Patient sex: M
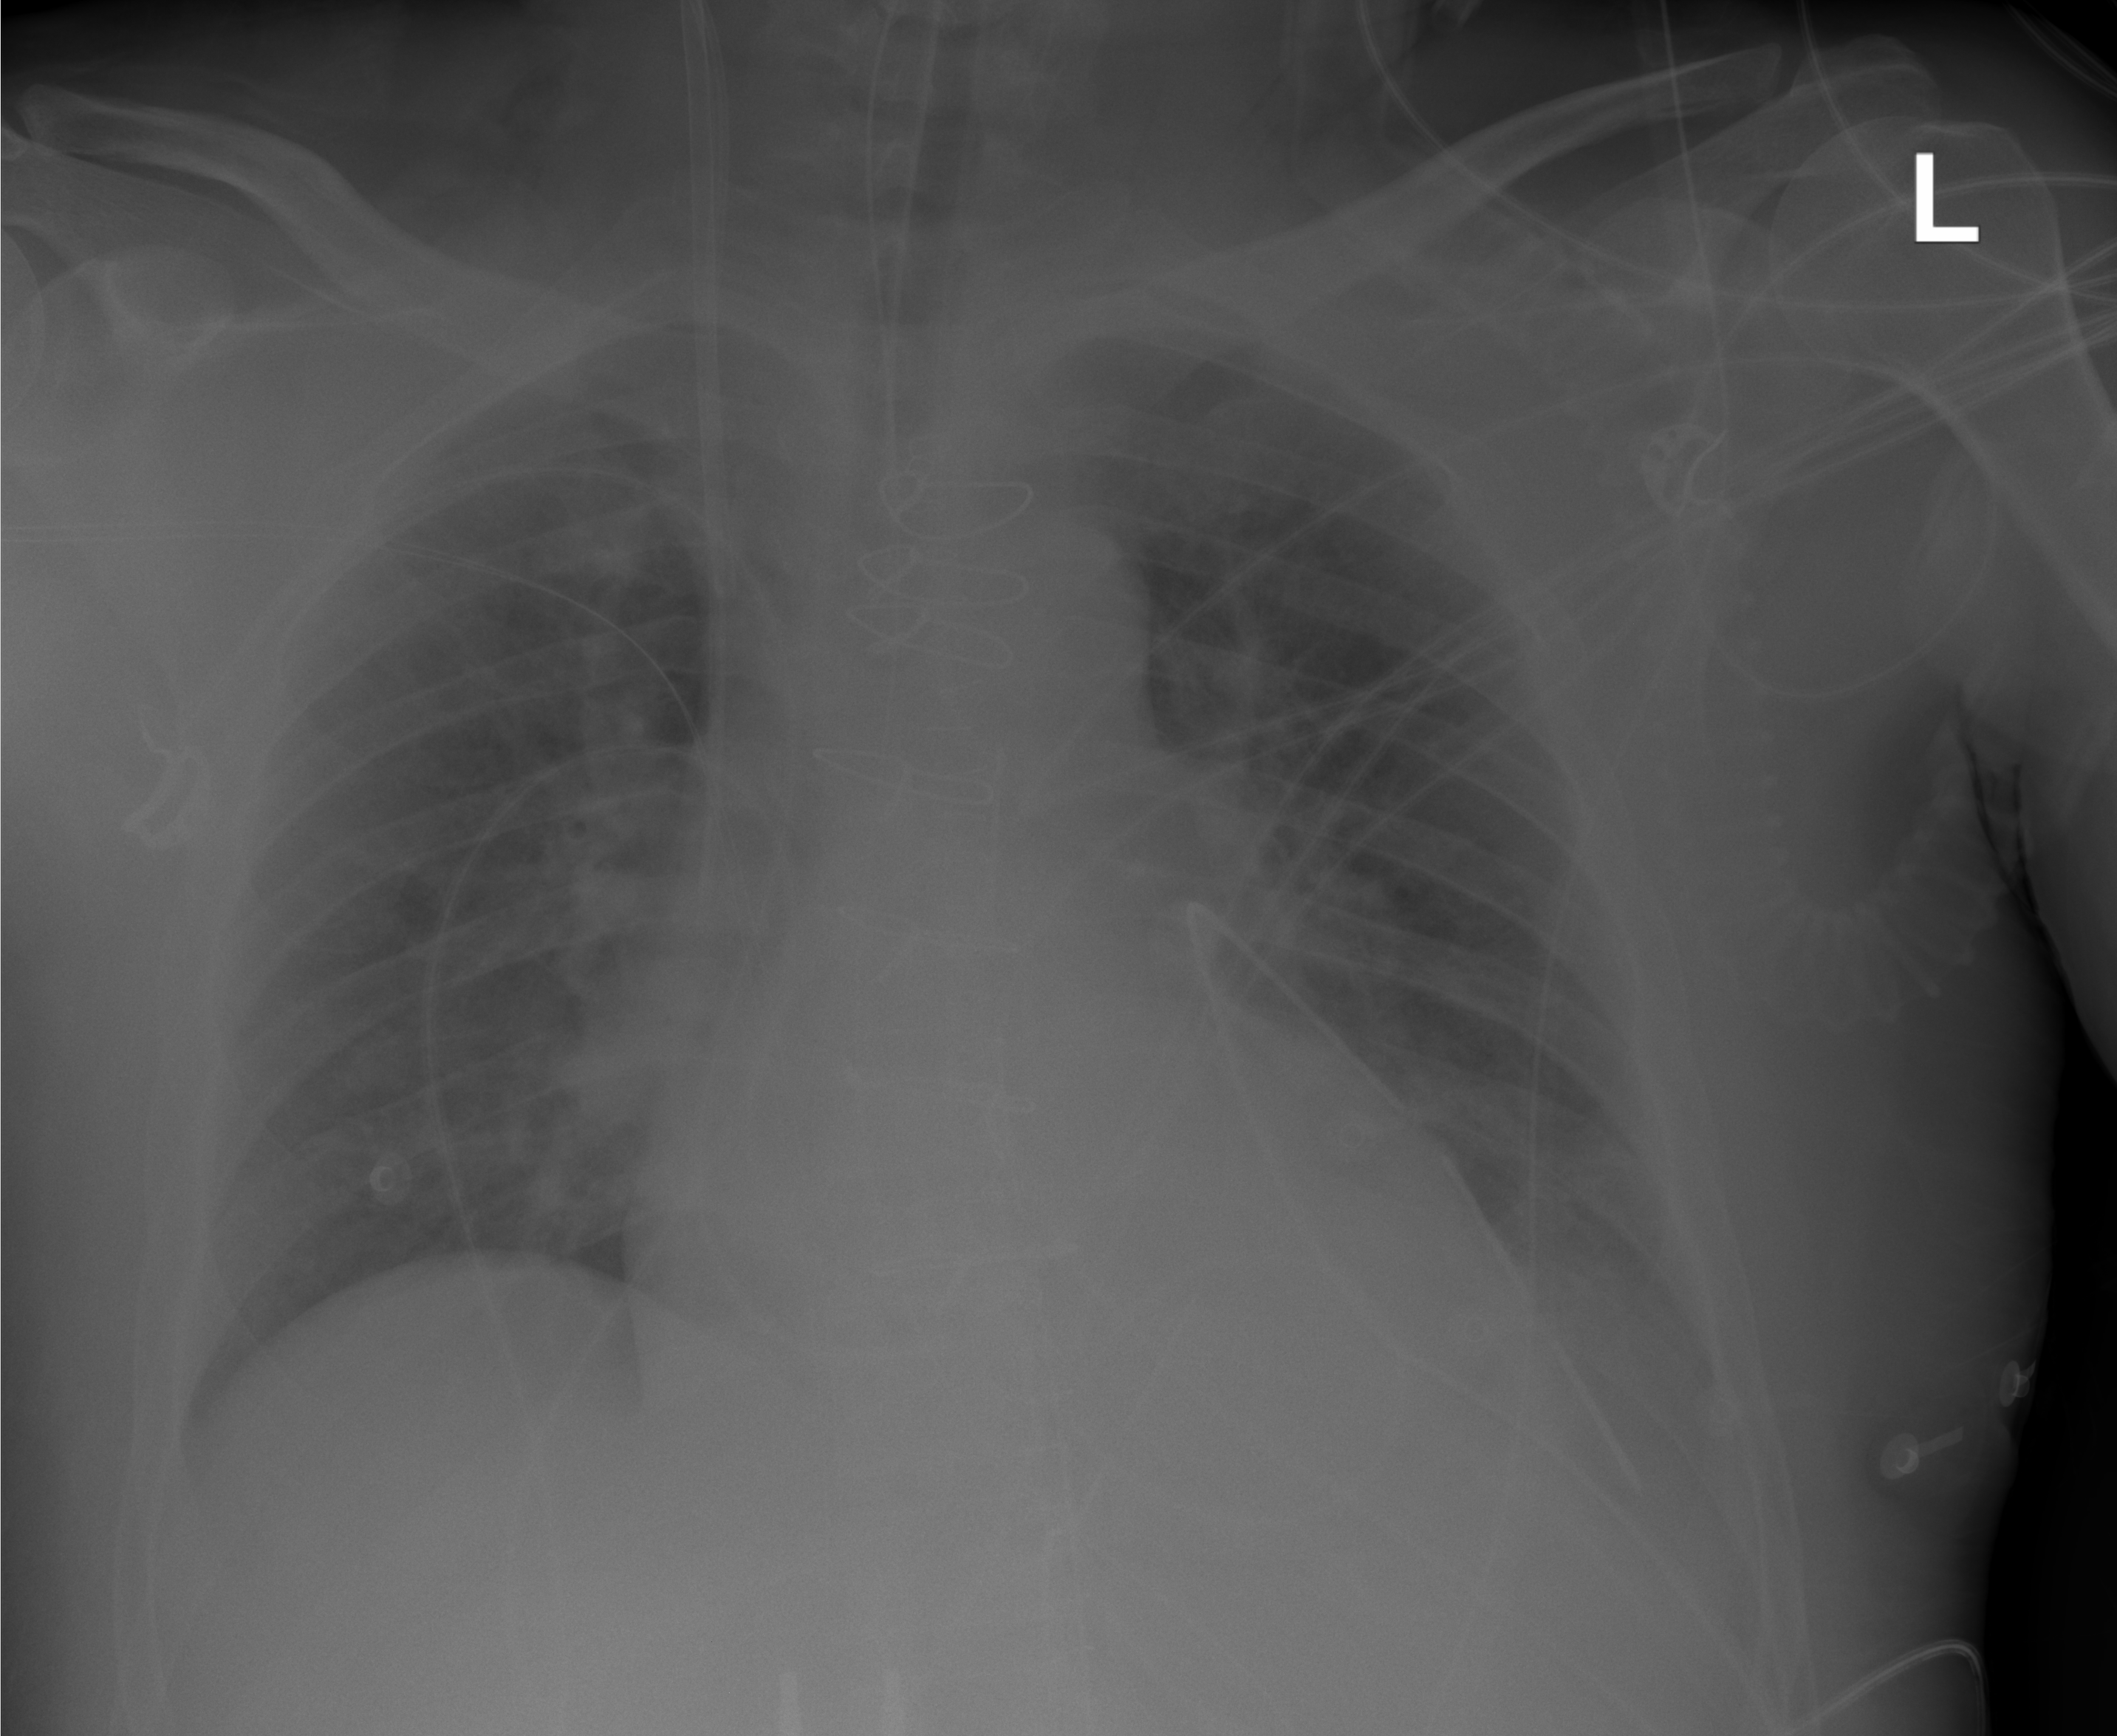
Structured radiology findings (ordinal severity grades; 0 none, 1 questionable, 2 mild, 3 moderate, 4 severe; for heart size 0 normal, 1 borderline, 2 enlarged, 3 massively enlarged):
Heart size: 0
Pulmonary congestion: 0
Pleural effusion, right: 0
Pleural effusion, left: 2
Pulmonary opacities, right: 0
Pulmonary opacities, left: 0
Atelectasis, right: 0
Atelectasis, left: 2